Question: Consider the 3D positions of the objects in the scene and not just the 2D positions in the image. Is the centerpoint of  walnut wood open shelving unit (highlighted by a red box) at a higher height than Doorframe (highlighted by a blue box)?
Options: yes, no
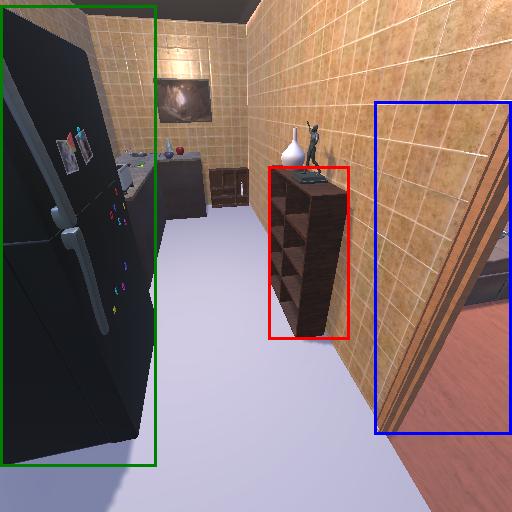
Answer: yes